Question: I'm developing an app from a specification and can't think how to layout this one screen in Android:

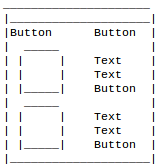
Answer: It's hard to say what your layout should looks like.
Looks like you need 'LinearLayout' with horizontal orientation.
Try something like that (I've skipped some parameters):
'''
<LinearLayout
layout_width="fill_parent"
layout_height="fill_parent"
orientation="vertical">
<LinearLayout
layout_width="fill_parent"
layout_height="wrap_content"
orientation="horizontal">
<Button />
<Button />
</LinearLayout>
<ListView></ListView>
</LinearLayout>
'''
First of all - you should add an adapter to ListView, that draws views below the first line with buttons. You can do it by your own, there is a lot of examples. In this adapter you should draw views like that:
'''
<LinearLayout
layout_width="fill_parent"
layout_height="wrap_content"
orientation="horizontal"
gravity="center">
<ImageView layout_weight="1" />
<LinearLayout
layout_width="wrap_content"
layout_height="wrap_content"
layout_weight="1"
orientation="vertical">
<TextView />
<TextView />
<Button />
</LinearLayout>
</LinearLayout>
'''